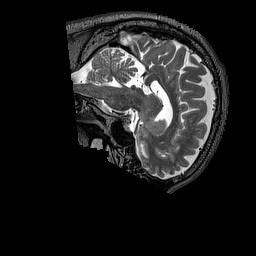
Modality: T2w
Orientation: sagittal
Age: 46
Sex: male
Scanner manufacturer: siemens
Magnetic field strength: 3 T
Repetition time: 3.2 s
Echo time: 0.567 s